Current action and preconditions to check: trajectory_clear

Your task: For each precondition in the list above, predict whether it will hold at this action.

Consider the current scene as observed from the mobile robot's camera, and analyze the predicted future states of all dynamic agents (e.g., people, animals, vehicles, or any moving entities) within the NEXT SECOND.

IMPORTANT: Only answer "very likely" if you are absolutely certain—based on strong, clear evidence—that a dynamic agent will violate the precondition in the predicted future state. Do NOT answer "very likely" for unlikely, ambiguous, or low-probability risks.

Ask yourself for each precondition: Is there a high probability, with clear and convincing evidence, that the predicted future states of any dynamic agent will interfere with the predicted future state of the currently executing action within the NEXT SECOND, causing that precondition to fail?

Assess the risk level based on these predictions. Use "likely" or "very likely" if motions create a clear risk of interference.

Use "neutral" or "improbable" if agents are nearby but their predicted paths are clearly diverging or non-conflicting.

Failure Risk Categories: "very improbable", "improbable", "neutral", "likely", "very likely"

Answer Format: Output ONLY the probability_of_failure value from these categories: "very improbable", "improbable", "neutral", "likely", "very likely"

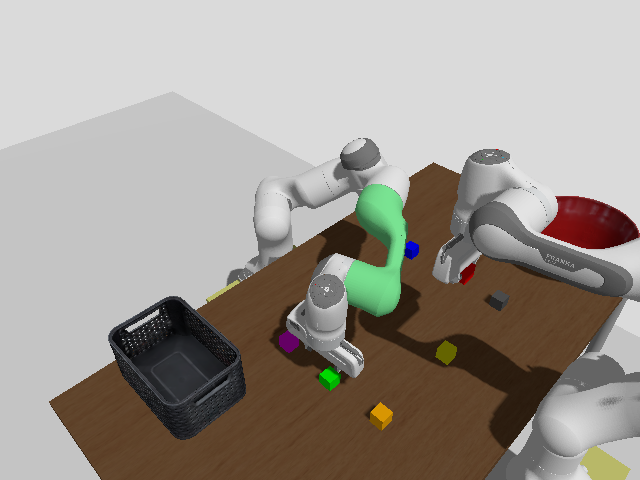

Answer: very improbable